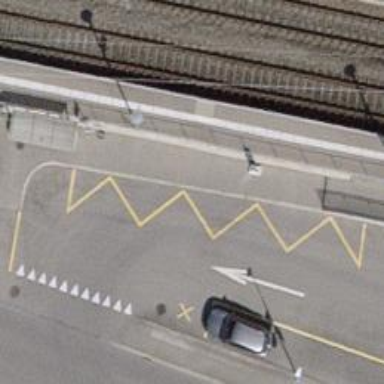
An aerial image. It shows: Bus stop with designated stop position for public transport.